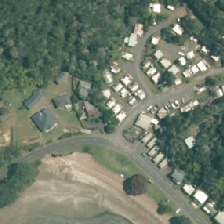
Land cover: urban_build_up